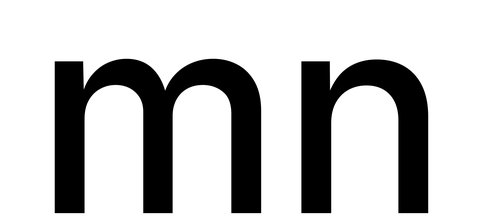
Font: Inter_Medium